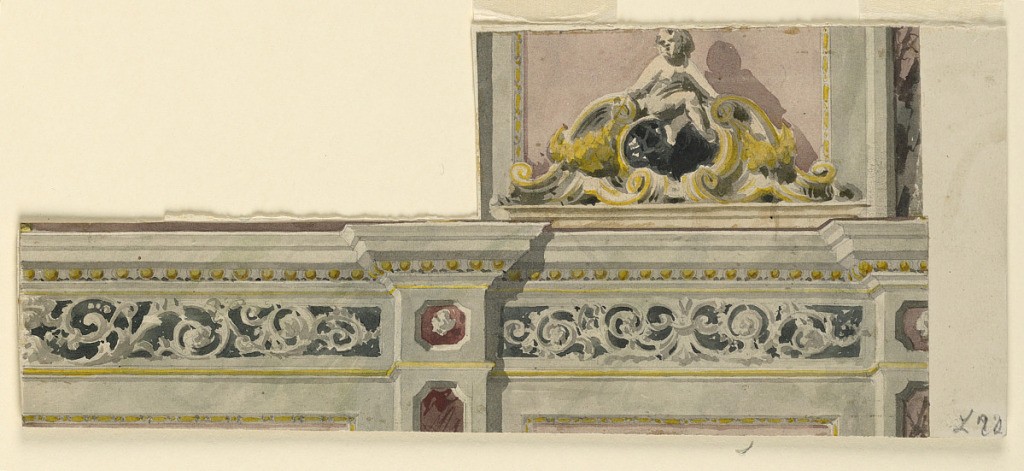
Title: Design for a painted overdoor
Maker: Giacomo Casa, Italian, 1835 – 1887
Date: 1850–75
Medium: Pencil, brush, various colors, gold, cardboard
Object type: Drawing
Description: Horizontal rectangle. A child sitting in a broken pediment. Mounted with -6954.